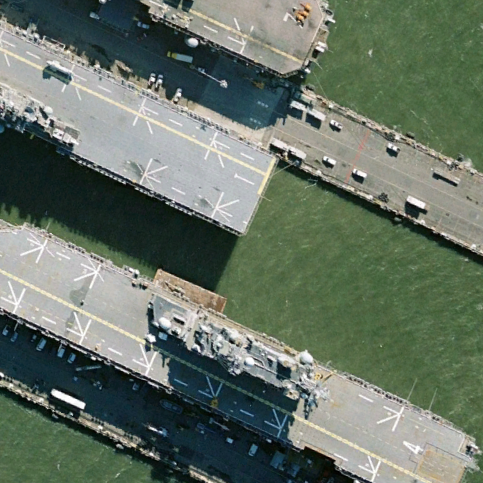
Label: assault